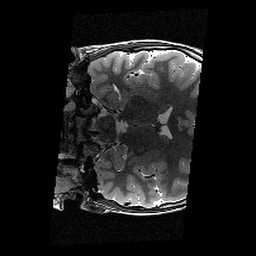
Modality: T2w
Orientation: coronal
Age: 11
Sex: male
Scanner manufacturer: siemens
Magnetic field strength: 3 T
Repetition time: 9.23 s
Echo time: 0.067 s